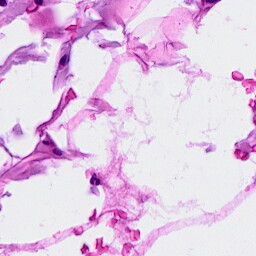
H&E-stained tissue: Breast